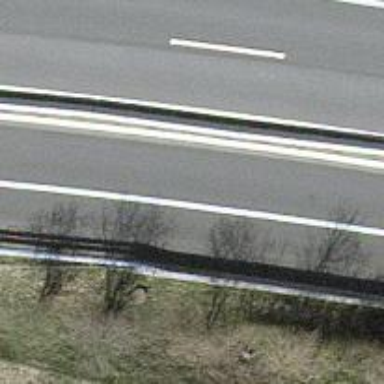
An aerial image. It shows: Trunk highway.